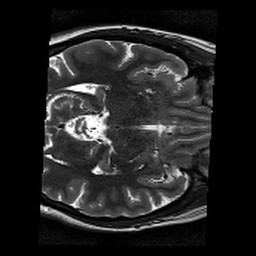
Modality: T2w
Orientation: axial
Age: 28
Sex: female